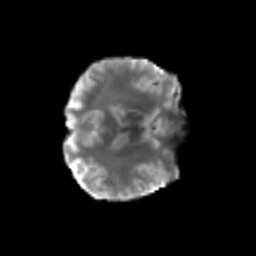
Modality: T2w
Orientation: axial
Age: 72
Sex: male
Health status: ill
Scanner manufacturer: siemens
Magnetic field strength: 3 T
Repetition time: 8.7 s
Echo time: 0.11 s